Question: I have a text file which I need to read string which is located in line 1 and col22 using c# as shown in the image below .

Is there a way to do it with c#?
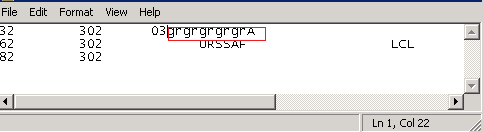
Answer: You can use 'File.ReadAllLines()' method to read allthe lines from the file.
Yoc can take the first Line returned by 'File.ReadAllLines()' method and apply 'Substring()' method to get the required part.
Try This:
'''
String strContent=File.ReadAllLines("file1.txt")[0];
strContent=strContent.Substring(22,strContent.Length-22);
'''